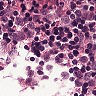
Metastatic tissue present: yes